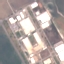
Land use / land cover class: Industrial